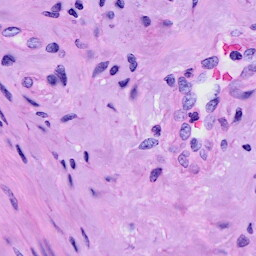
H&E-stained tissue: Cervix